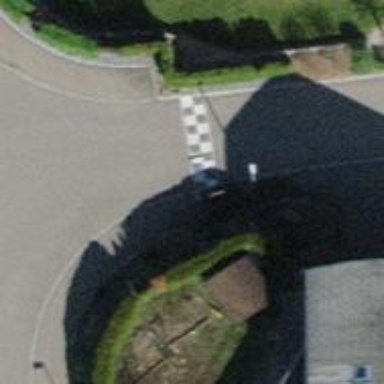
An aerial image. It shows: Kerb barrier.